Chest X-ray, AP view. Patient: 83 years old, sex M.
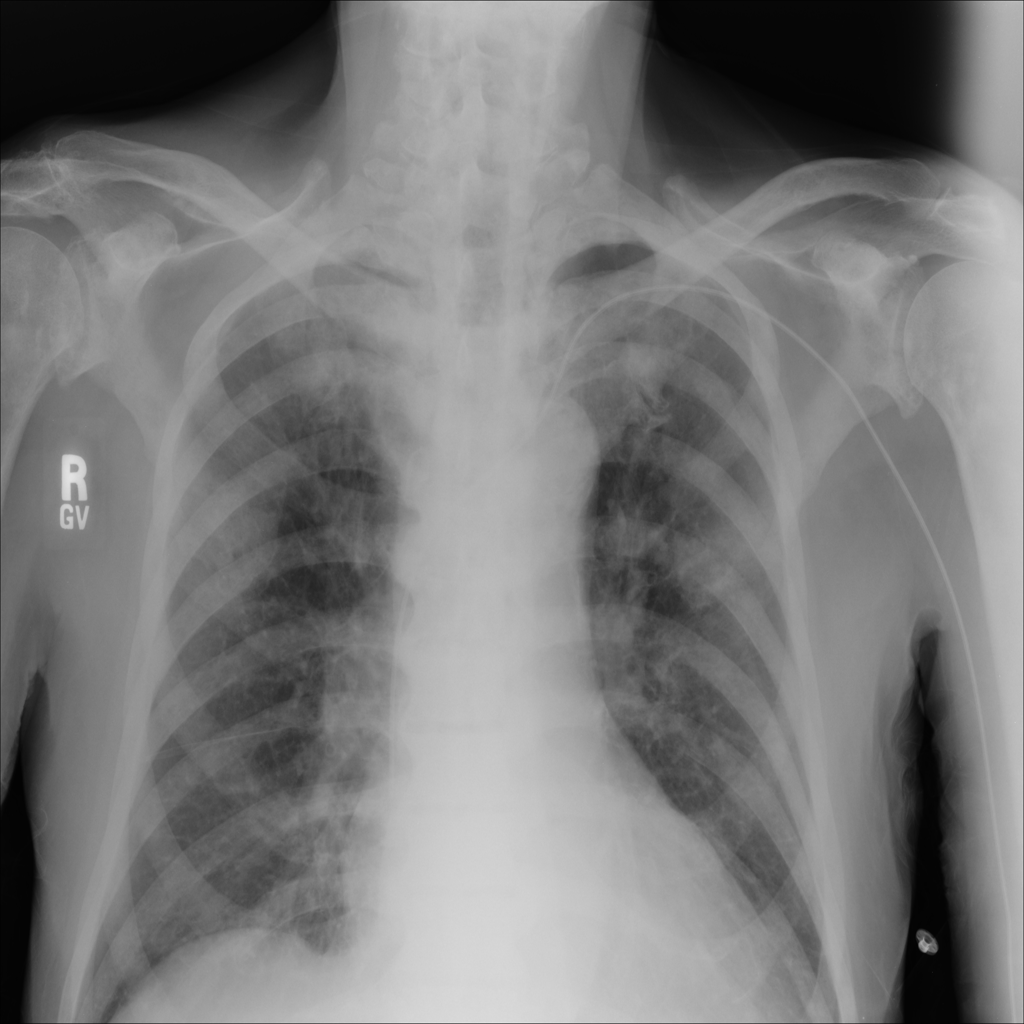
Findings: No Finding